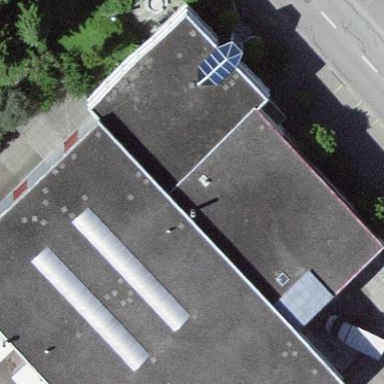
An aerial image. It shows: Industrial building.